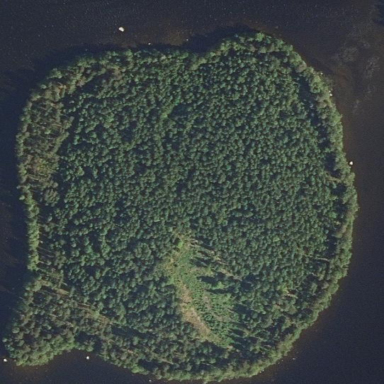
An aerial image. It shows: Island covered with woodland.